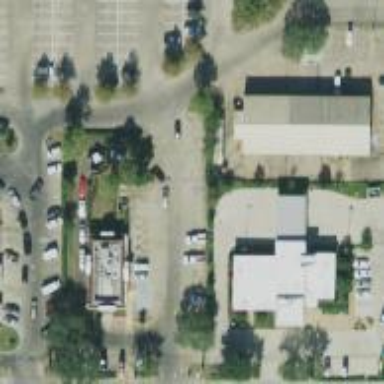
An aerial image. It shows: Parking space.